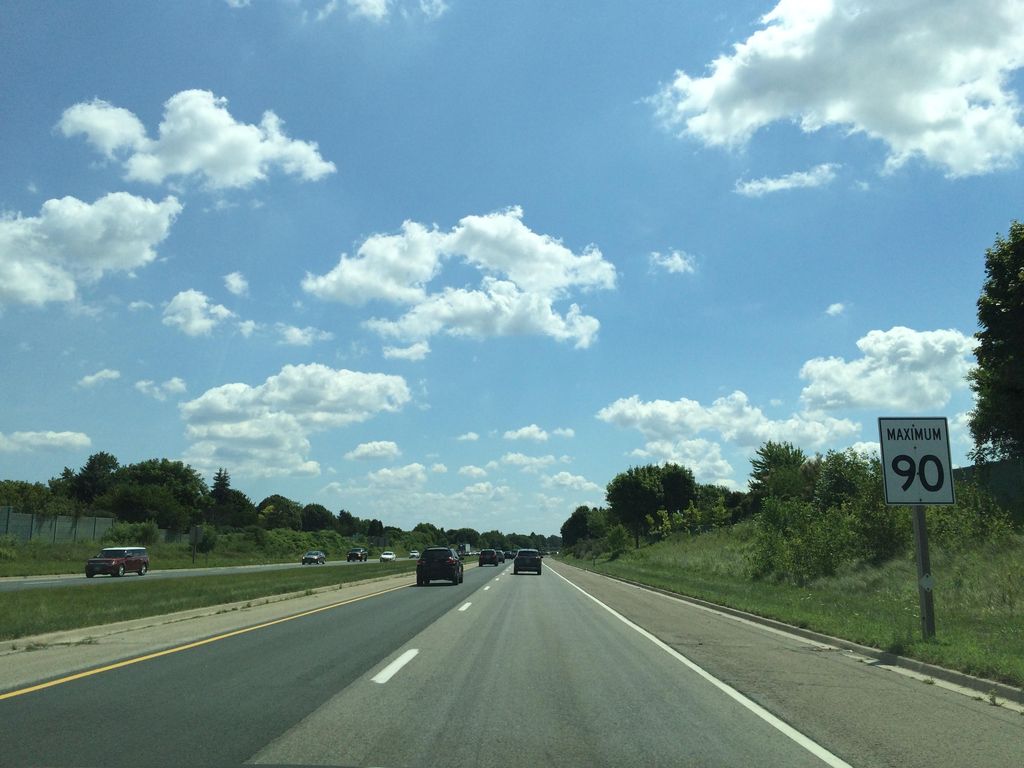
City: hamilton